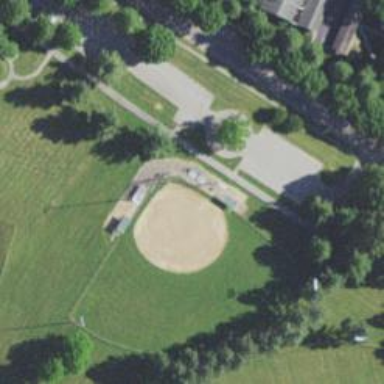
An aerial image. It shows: Baseball pitch for leisure land.